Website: home-depot
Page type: address-validator
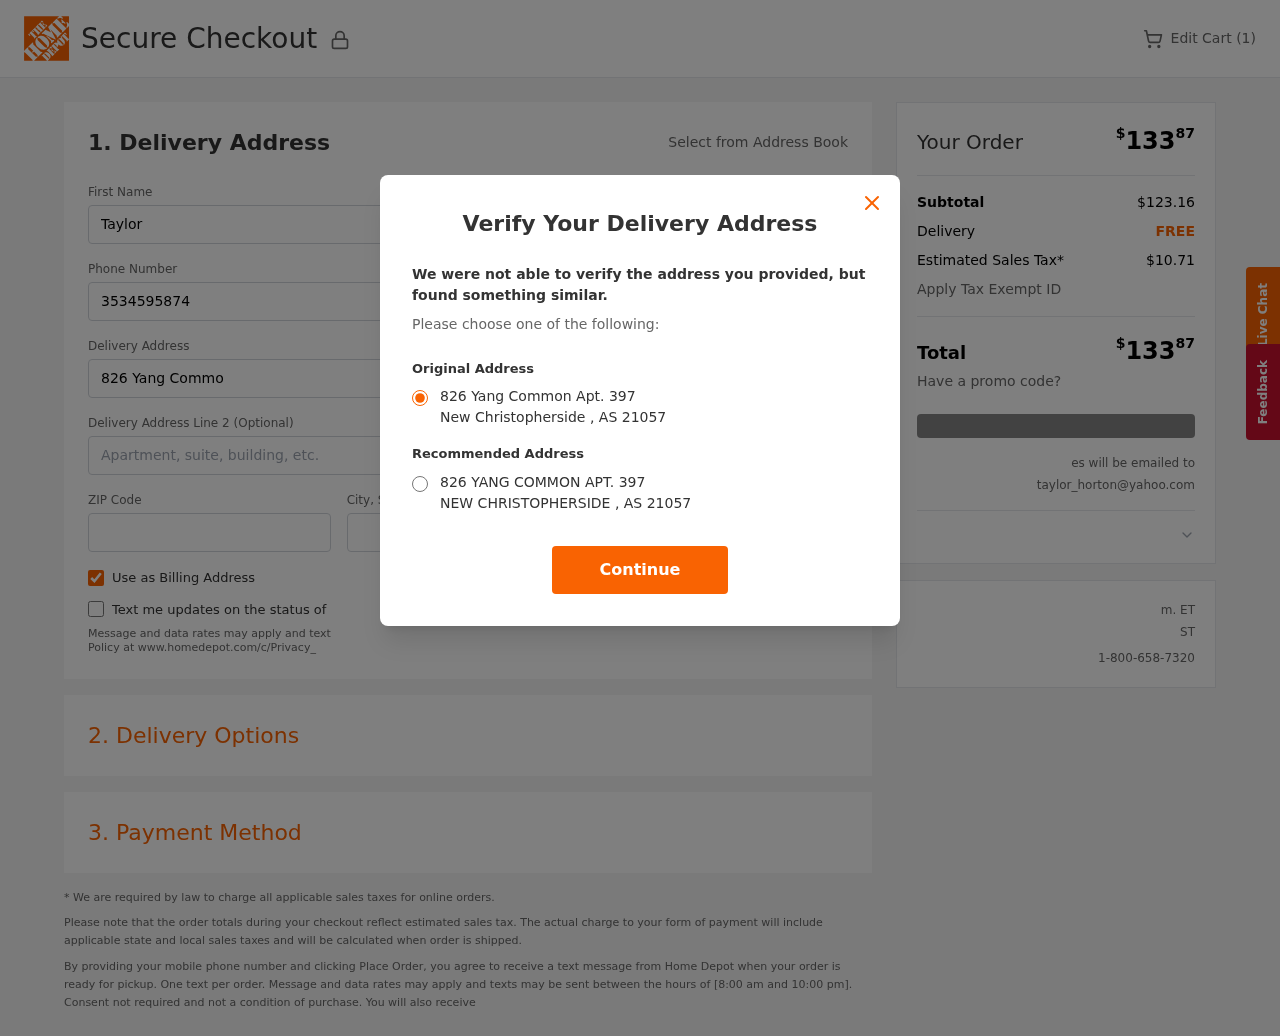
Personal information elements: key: PII_CITY
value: New Christopherside
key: PII_EMAIL
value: taylor_horton@yahoo.com
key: PII_POSTCODE
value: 21057
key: PII_STATE_ABBR
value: AS
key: PII_STREET
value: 826 Yang Common Apt. 397
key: PII_FIRSTNAME
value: Taylor
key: PII_LASTNAME
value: Horton
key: PII_PHONE
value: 3534595874
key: PII_STREET2
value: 3440 Christopher Common
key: PII_CITY_STATE
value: New Christopherside, AS
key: PII_STREET_ALT
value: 826 YANG COMMON APT. 397
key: PII_CITY_ALT
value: NEW CHRISTOPHERSIDE
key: PII_STATE
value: AS
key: PII_POSTCODE_FULL
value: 21057
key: PII_POSTCODE_NUMERIC
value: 21057
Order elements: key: ORDER_NUM_ITEMS
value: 1
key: ORDER_TOTAL
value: $13387
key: ORDER_SUBTOTAL
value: $123.16
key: ORDER_SHIPPING_COST
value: FREE
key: ORDER_TAX
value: $10.71